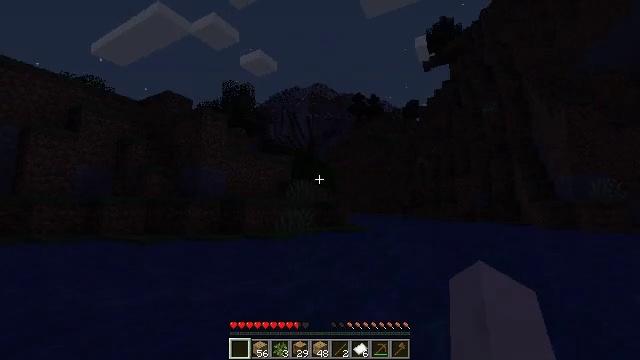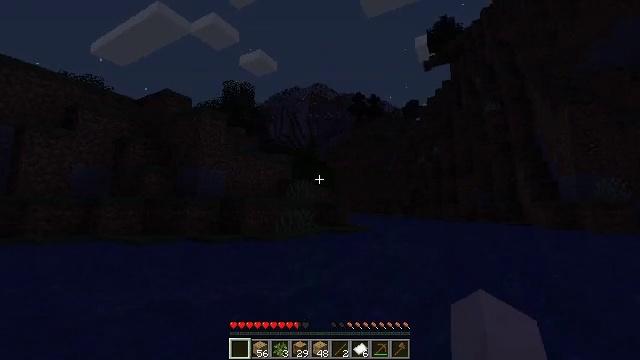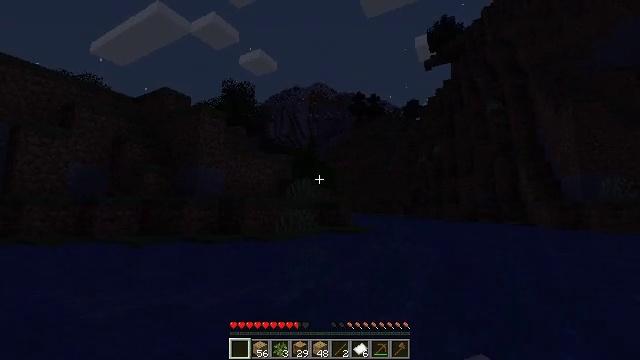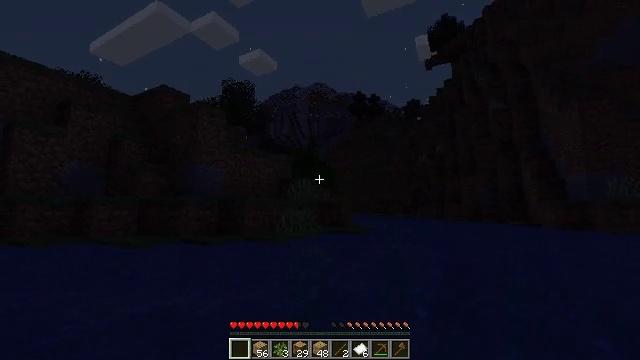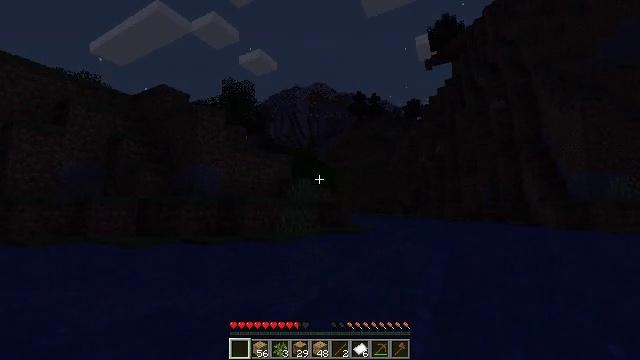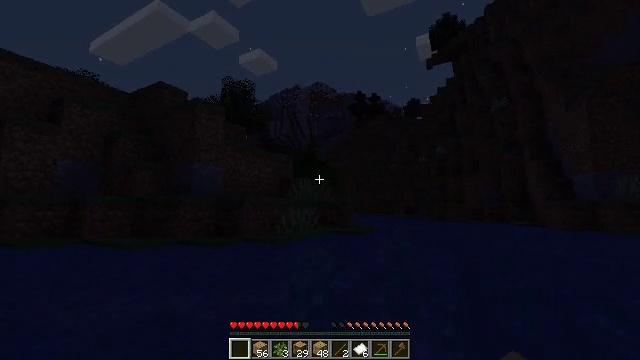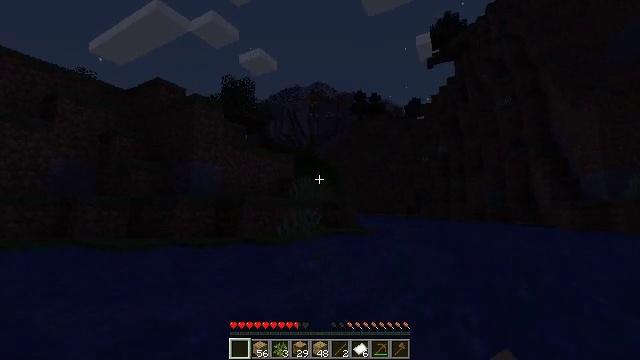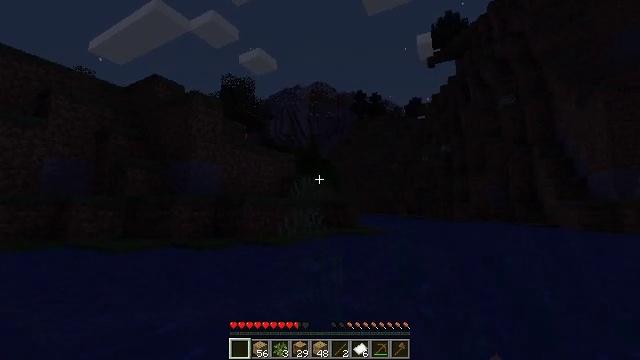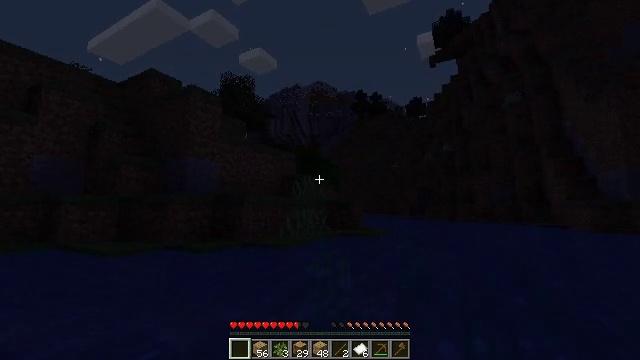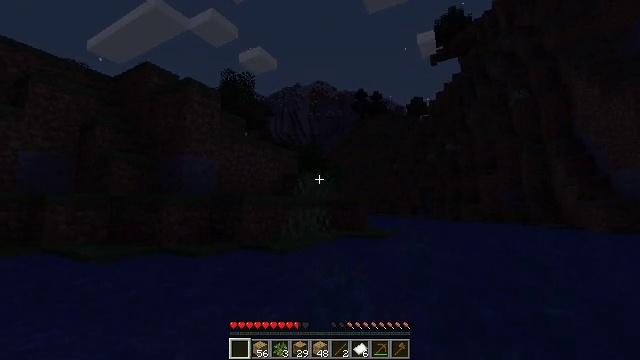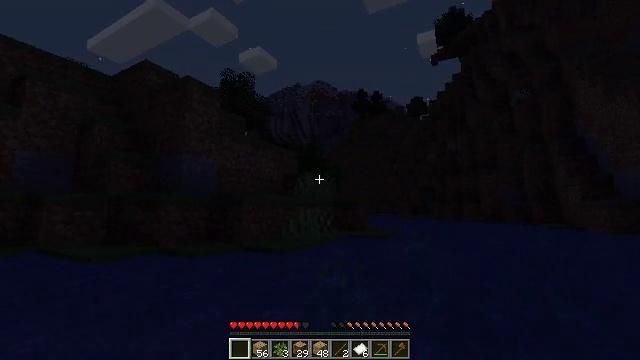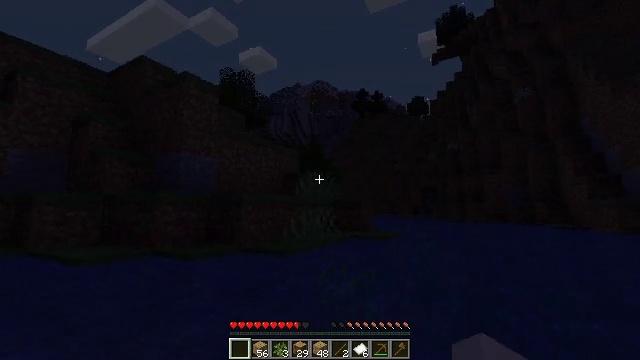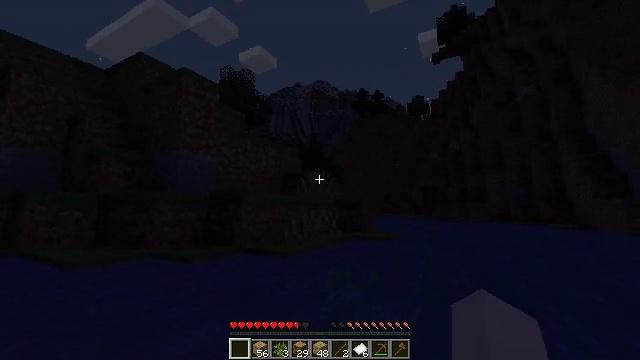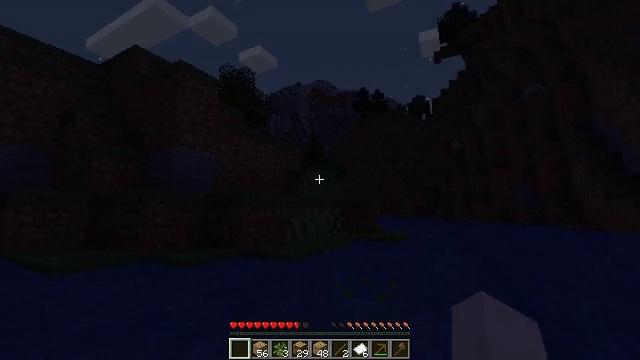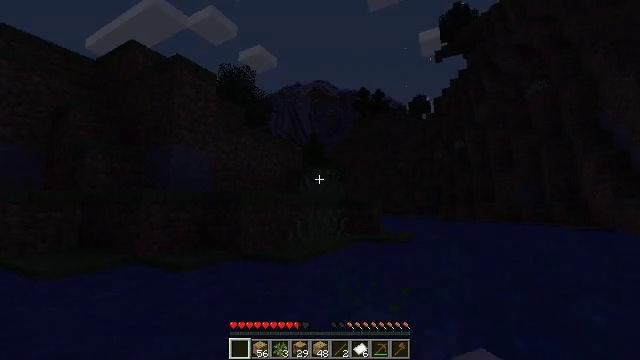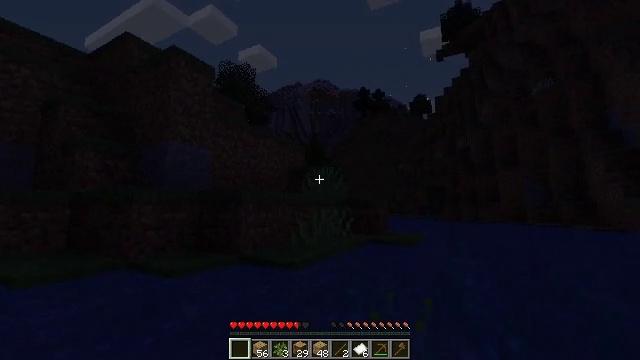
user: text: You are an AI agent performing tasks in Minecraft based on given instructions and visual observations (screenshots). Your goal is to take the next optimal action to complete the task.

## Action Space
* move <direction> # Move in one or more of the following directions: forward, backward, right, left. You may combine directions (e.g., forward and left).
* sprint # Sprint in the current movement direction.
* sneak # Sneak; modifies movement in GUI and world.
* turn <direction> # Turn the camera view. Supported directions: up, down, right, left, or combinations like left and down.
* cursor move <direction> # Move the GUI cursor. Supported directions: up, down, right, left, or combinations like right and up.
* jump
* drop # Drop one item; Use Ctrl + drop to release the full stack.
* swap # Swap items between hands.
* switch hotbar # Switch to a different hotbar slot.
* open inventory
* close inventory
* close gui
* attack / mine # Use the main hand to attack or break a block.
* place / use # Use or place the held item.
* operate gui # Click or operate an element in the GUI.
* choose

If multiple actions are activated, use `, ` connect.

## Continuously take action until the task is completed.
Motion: motion action
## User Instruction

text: Collect tall seagrass by holding left button.
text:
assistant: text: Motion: move forward
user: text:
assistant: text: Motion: move forward
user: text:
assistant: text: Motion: move forward
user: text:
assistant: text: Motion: move forward
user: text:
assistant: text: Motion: move forward
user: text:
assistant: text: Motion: move forward
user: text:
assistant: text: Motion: move forward
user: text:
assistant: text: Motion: move forward
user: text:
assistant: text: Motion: no_op
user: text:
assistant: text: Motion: no_op
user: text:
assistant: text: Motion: no_op
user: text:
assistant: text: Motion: move forward
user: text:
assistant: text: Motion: move forward
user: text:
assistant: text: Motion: move forward
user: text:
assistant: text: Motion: move forward
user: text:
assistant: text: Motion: no_op
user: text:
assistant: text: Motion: no_op
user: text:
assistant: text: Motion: no_op
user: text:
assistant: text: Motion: no_op
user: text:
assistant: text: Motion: no_op
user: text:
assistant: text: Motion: no_op
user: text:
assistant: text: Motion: no_op
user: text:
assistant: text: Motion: no_op
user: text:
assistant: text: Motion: no_op
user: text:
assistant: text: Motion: no_op
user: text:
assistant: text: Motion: no_op
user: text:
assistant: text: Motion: no_op
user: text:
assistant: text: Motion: no_op
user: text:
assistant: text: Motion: turn right and down, jump
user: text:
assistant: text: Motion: turn right and down, jump